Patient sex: M
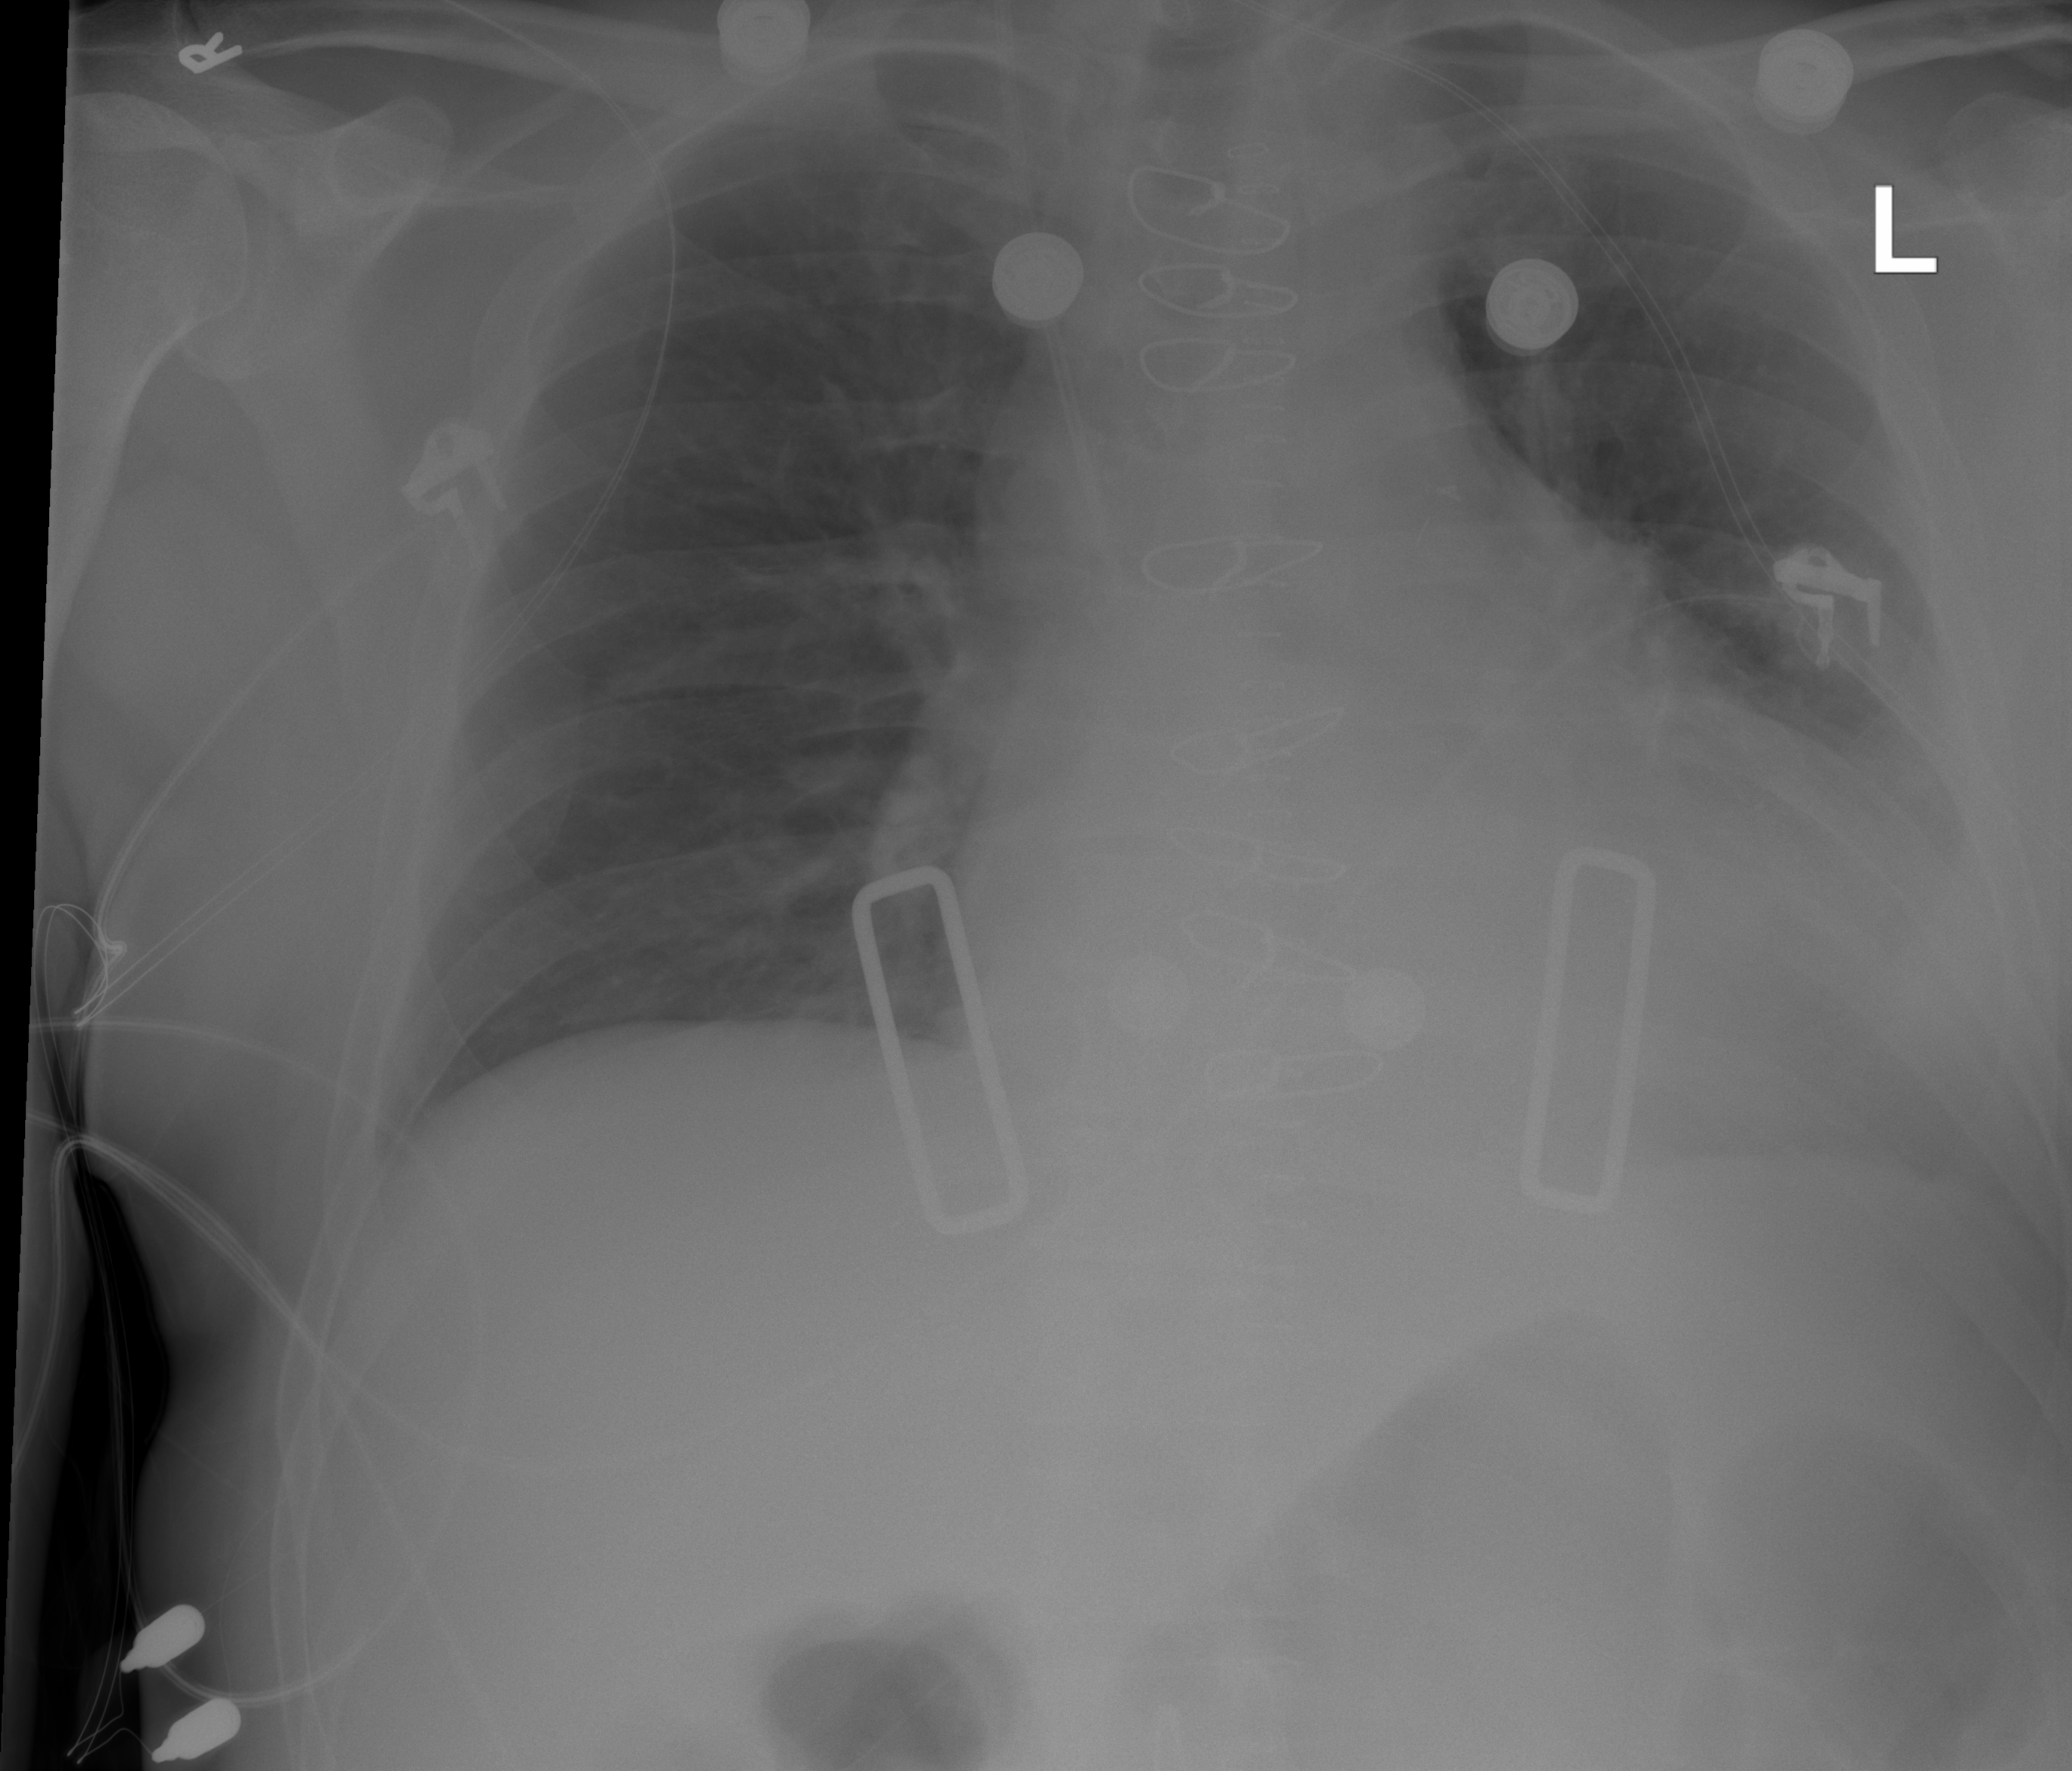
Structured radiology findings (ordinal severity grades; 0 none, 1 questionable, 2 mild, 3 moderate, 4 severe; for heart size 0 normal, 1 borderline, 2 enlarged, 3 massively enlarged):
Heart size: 2
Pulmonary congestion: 2
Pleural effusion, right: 0
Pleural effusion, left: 2
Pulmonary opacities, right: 0
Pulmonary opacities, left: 0
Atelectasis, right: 0
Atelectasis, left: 2